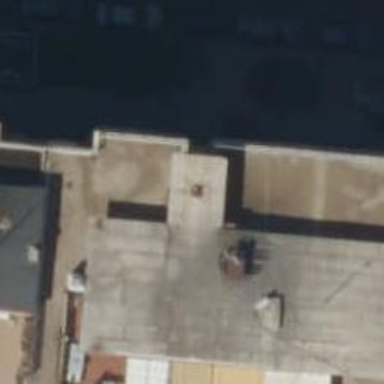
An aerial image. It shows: Restaurant.